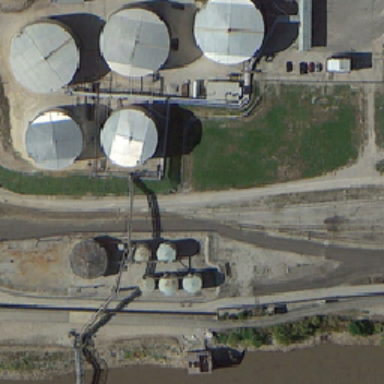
They are different in size and color .